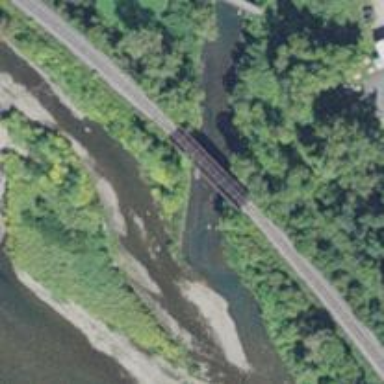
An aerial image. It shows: Railway bridge.